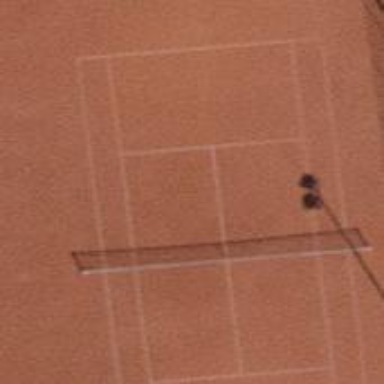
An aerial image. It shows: Tennis court on the leisure land pitch.